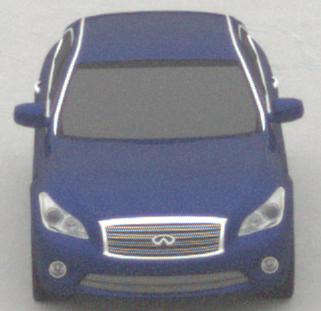
Make: Infiniti
Model: M 37
Detailed model: M (Y51)
Model produced from: 2010/10
Model produced until: 2013/11
Doors: 4
Color: blue
Road condition: dry road
Daytime: midday
Contrast: low contrast